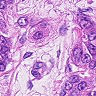
Metastatic tissue present: yes